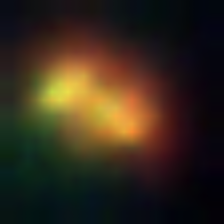
Taxon: NanoPlankton
Group: Other